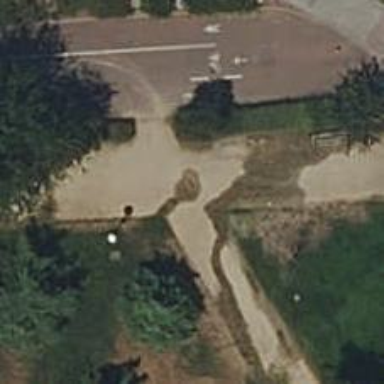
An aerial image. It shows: Dirt footway.